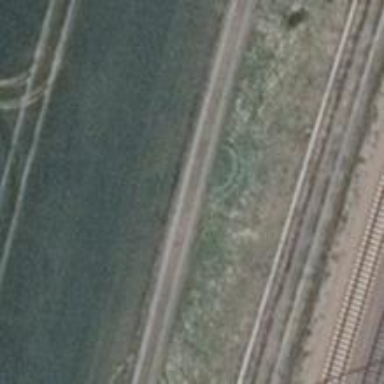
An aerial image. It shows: Sandy track with grade 4 tracktype.